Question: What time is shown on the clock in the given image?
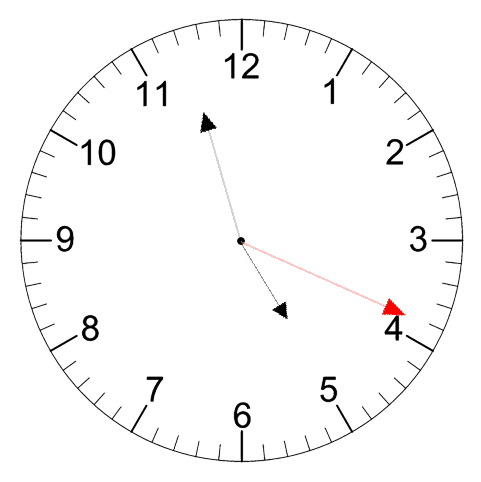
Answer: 04:57:19